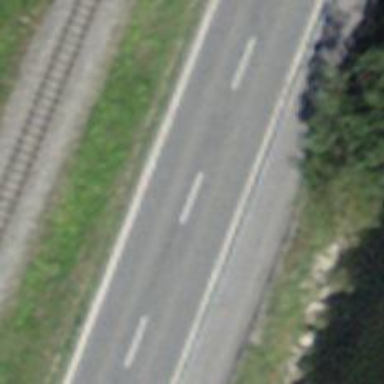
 featuring cycle lane on the left side and sidewalk."